Question: I am a first year programming trying to solve this challenge that was given to us students at uni.

There's a typo at where it says (N + K) whereas in fact it's actually (M+K) columns.
My attempt for this question goes as follows
'''
public static int[][] mergeArrays(int[][] arrayA, int[][] arrayB){
int rows = 3;
int columns = arrayA[0].length + arrayB[0].length;
int[][] mergedArray = new int[rows][columns];
int k = 0;
for (int i = 0; i < rows; i++)
{
for ( int j = 0 ; j < columns; j++)
{
try
{
mergedArray[i][j] = arrayA[i][j];
}
catch (ArrayIndexOutOfBoundsException e)
{
mergedArray[i][j] = arrayB[i][k];
k += 1;
}
}
}
return mergedArray;
}
public static void main(String [] args)
{
int [][] a1 = { {1,2,3,3,3} , {3,2,1,6,3} , {4,5,6,1,3} };
int [][] a2 = { {1,9,7,2,3} , {0,7,8,3,2} , {3,8,9,7,2} };
int[][] m = mergeArrays(a1,a2);
for (int[] x : m)
{
for (int y : x)
{
System.out.print(y + " ");
}
System.out.println();
}
}
'''
The program doesn't work for some reason. I don't know what's wrong with my approach here. Would really appreciate if someone helps me out.
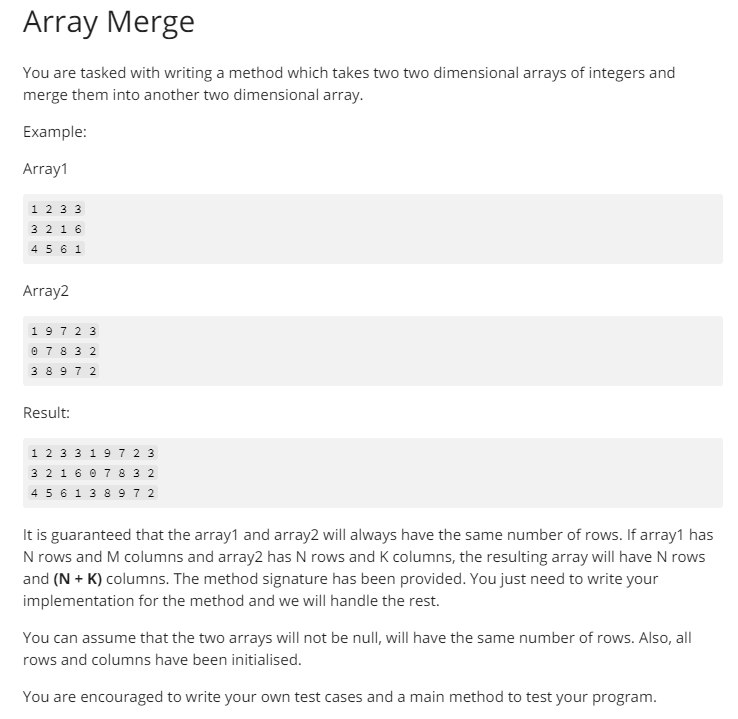
Answer: Without using any libraries, in a manual way, here is my working answer.
I didn't use any of them, since we were not allowed, when I was a student.
'''
public class Main {
private static int[][] mergeArrays(int[][] a1, int[][] a2) {
// Count rows and cols length.
int rows = a1.length;
int cols_a1 = a1[0].length;
int cols_a2 = a2[0].length;
// Total number of cols
int cols = cols_a2 + cols_a1;
int [][] merged = new int[rows][cols];
for (int i = 0; i < rows ; ++i) {
for (int j = 0; j < cols_a1; ++j) {
merged[i][j] = a1[i][j];
}
// To not overwrite values,
// the trick is to add an offset, while assigning,
// which is the amount of elements (cols_a1) used by the previous loop.
// Basically, we are shifting the k-index by this constant,
// as to not overwrite the values assigned from the previous
// inner loop.
for (int k = 0; k < cols_a2; ++k) {
merged[i][cols_a1 + k] = a2[i][k];
}
}
// Return the merged array
return merged;
}
// I refactored your good printing code into a method, for readability.
private static void print2darray(int[][] array2d) {
for (int[] x : array2d) {
for (int y : x) {
System.out.print(y + " ");
}
System.out.println();
}
}
public static void main(String[] args) {
int [][] a1 = {{1,2,3,3,3} , {3,2,1,6,3} , {4,5,6,1,3}};
int [][] a2 = {{1,9,7,2,3} , {0,7,8,3,2} , {3,8,9,7,2}};
int [][] merged = mergeArrays(a1, a2);
print2darray(merged);
}
}
'''
The result is the same, as expected, from your question image:
'''
1 2 3 3 3 1 9 7 2 3
3 2 1 6 3 0 7 8 3 2
4 5 6 1 3 3 8 9 7 2
'''